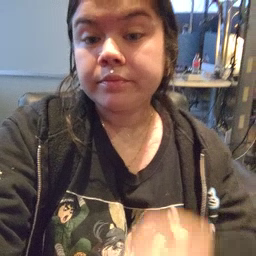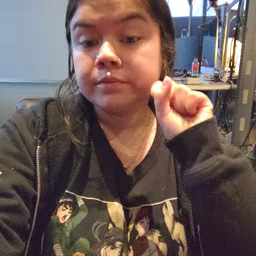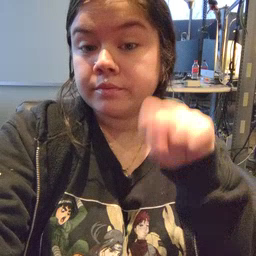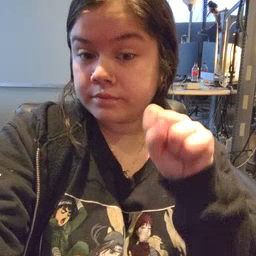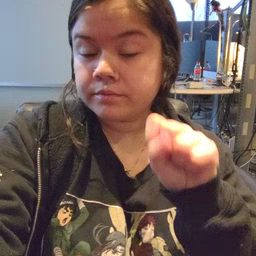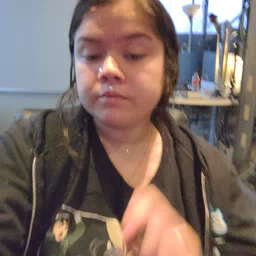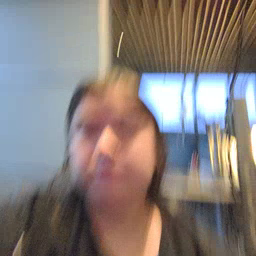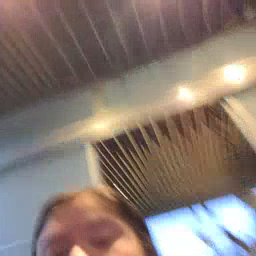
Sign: yes